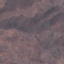
Label: HerbaceousVegetation